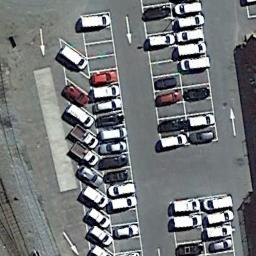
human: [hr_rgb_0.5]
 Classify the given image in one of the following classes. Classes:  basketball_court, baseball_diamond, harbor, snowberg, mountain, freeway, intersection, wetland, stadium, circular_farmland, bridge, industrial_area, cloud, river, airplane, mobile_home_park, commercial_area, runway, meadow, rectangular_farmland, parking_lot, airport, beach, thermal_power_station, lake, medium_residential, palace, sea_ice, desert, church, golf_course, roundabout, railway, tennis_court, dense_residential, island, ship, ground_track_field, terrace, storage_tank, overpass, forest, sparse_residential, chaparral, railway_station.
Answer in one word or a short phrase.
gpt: parking_lot